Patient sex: M
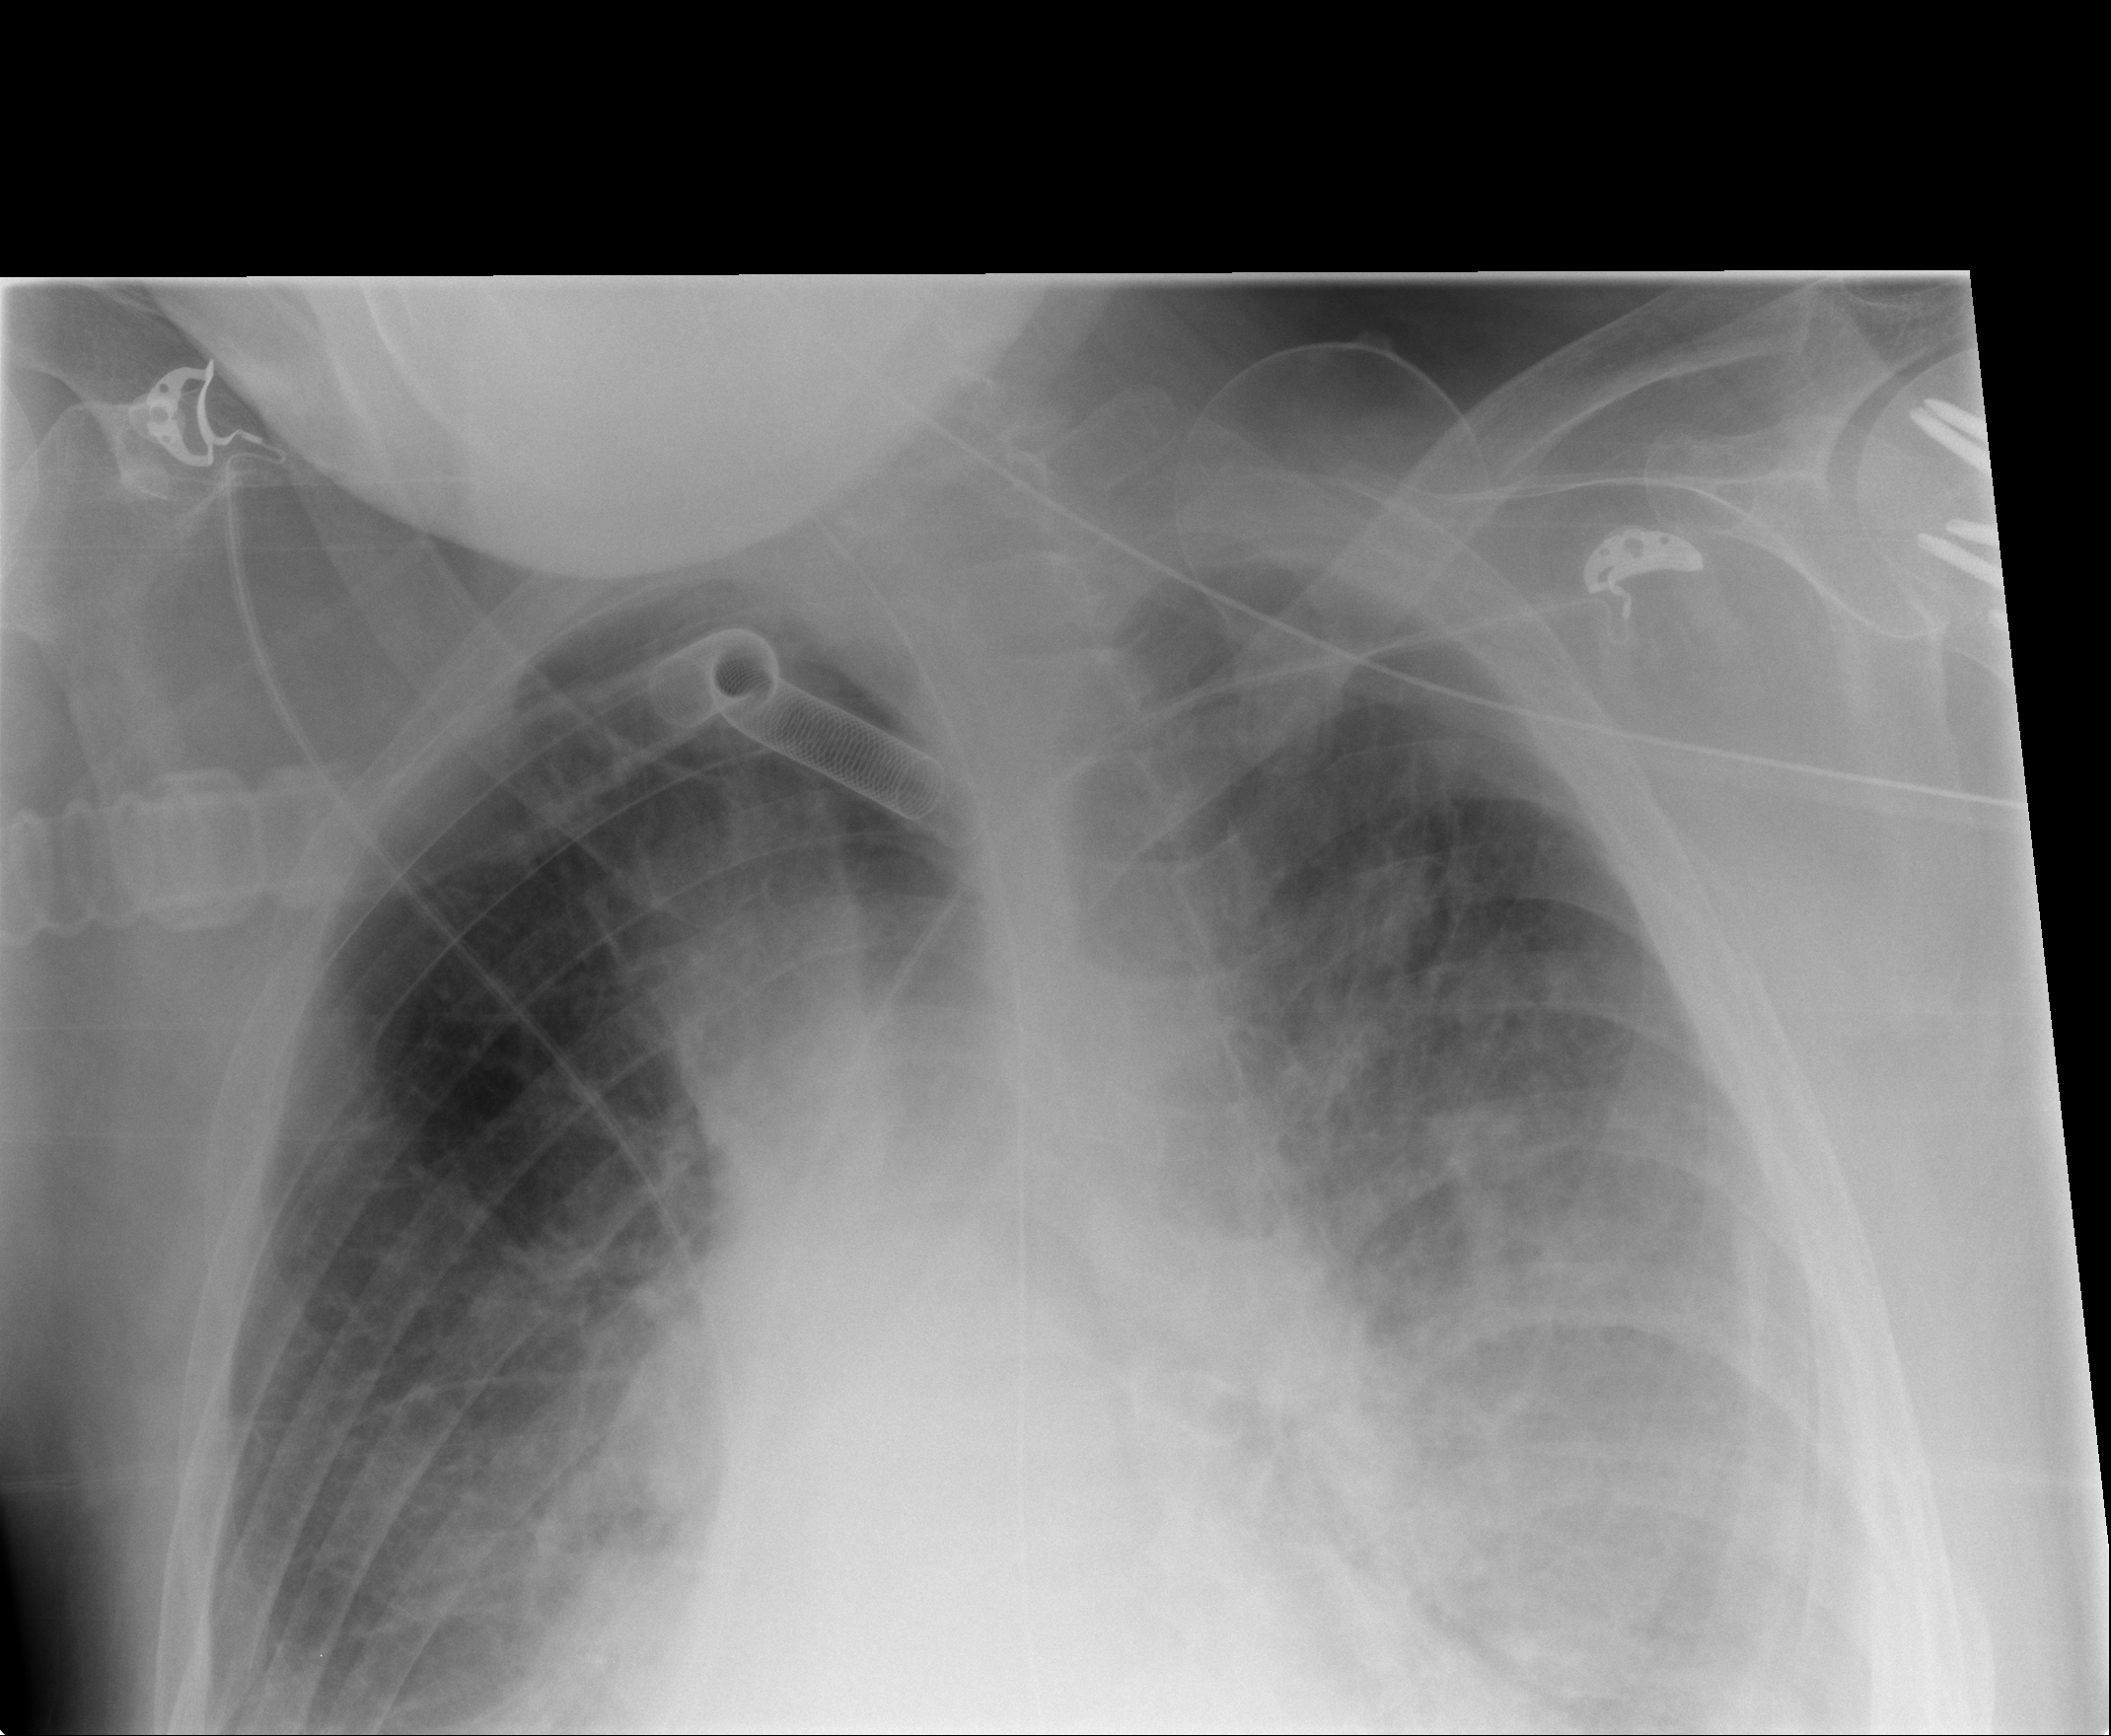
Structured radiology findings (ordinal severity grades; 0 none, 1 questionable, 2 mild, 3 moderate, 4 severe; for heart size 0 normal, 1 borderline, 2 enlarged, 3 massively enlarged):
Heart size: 2
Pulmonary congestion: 2
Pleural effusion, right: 0
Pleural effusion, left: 2
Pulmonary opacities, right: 1
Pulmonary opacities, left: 3
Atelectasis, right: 1
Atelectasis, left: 3